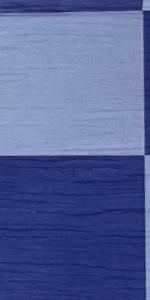
Label: Empty